Field crop: maize
Growth stage: 2
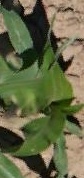
Species: maize